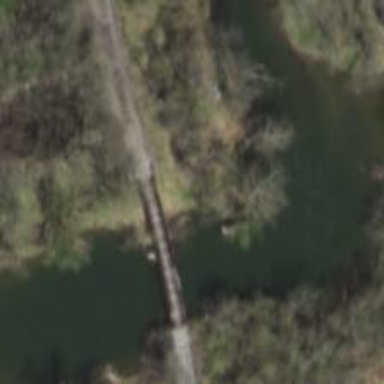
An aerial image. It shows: Abandoned railway bridge.